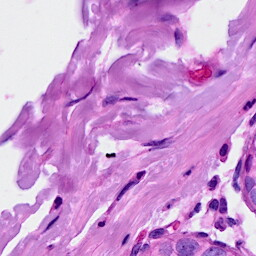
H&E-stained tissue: Breast